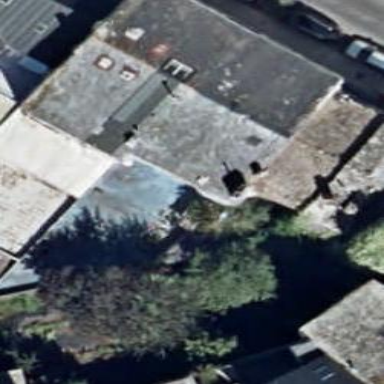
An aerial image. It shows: Warehouse building.